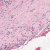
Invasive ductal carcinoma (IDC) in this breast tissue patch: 0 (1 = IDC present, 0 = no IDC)